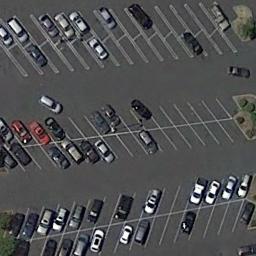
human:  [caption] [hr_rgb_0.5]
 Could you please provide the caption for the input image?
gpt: The parking lot has some parked cars but some parking spaces are still empty .

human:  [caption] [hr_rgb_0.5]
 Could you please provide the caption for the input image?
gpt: The parking lot is full of cars .

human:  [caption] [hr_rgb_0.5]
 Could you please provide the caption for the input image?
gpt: There are many cars in the parking lot .

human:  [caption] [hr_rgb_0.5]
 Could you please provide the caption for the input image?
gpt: Six rows of cars were parked orderly in the parking lot .

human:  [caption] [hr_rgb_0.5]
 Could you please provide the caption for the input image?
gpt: There are some cars in the parking lot .